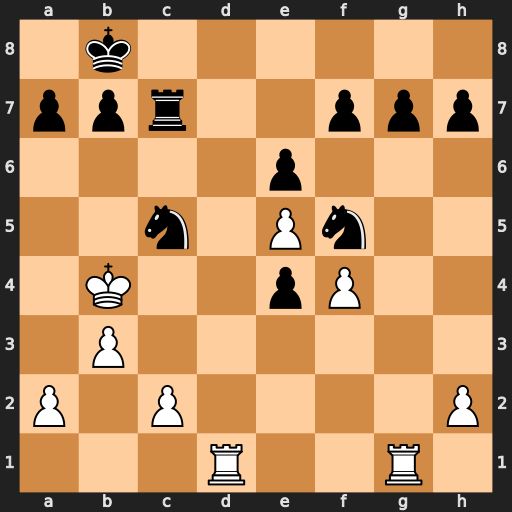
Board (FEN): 1k6/ppr2ppp/4p3/2n1Pn2/1K2pP2/1P6/P1P4P/3R2R1
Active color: w
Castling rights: -
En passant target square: -
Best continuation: Rd8+ Rc8 Rxc8+ Kxc8 Kxc5